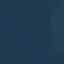
Land use / land cover: SeaLake